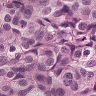
Metastatic tissue present: yes